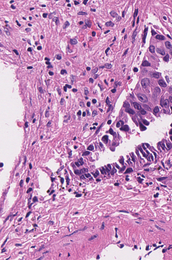
Tumor epithelial tissue: yes
Tumor-associated stroma tissue: yes
Normal tissue: no